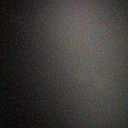
Screen state: off